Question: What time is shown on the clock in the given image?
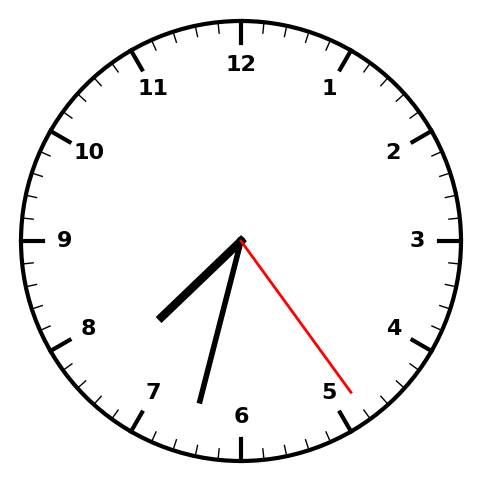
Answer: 07:32:24